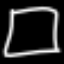
Label: square